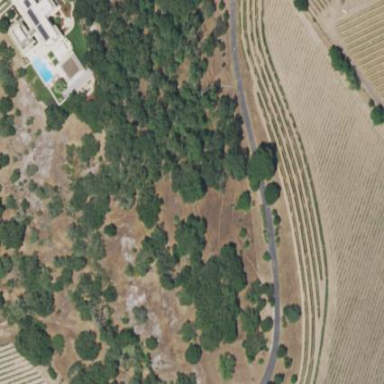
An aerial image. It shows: Vineyard where grapes are grown.